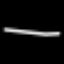
Label: line